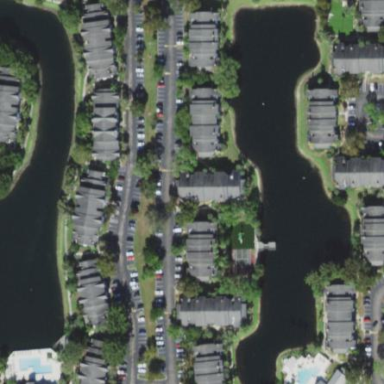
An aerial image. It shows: Residential neighbourhood.